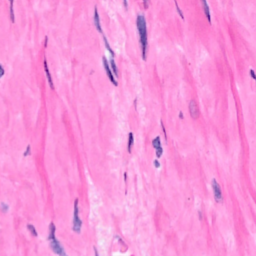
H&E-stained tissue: Breast